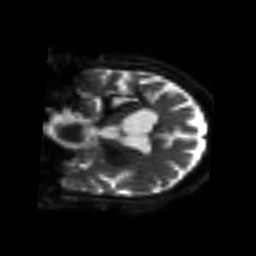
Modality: sbref
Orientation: coronal
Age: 51
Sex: female
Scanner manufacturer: siemens
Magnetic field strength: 3 T
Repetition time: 3.2 s
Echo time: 0.081 s